Question: I want to have something like this:

As you can see, each tile has a different image and text over it. I'm given a list of file names from backend - the text is the file name, the little image corresponds to the file extension. So, I don't think this would be just a simple listing of items within a flex container, I'd need to dynamically overlay appropriate image + text over each tile (each tile is a Mask).
How can I accomplish this?
UPDATE:
'''
.file_img.generic {
width: 45.7px;
height: 53px;
background-image: url(../../Images/file-generic.png)
}
'''
UPDATE 2:
<URL>
<URL>
UPDATE 3:
<URL>
1. The separation between the tiles are non-existent. I tried a couple different justify content rules but they all end up looking wonky.
2. The image is aligned to the left with the text to the right of it, but I wanted it so that the image is centered as shown above, with the text right below it. How do I accomplish that?
3. For some reason, the opacity on the text doesn't work. I try toggling the CSS rule and nothing changes.
The relevant HTML:
'''
<div>
<p className="Title">DocVault</p>
<p className="Subtitle">Placeholder {this.props.address.address}</p>
<ul className="flex-container"> {
this.state.files.map(file => (
<div className="Tile">
<div className = {
'file_img${this.getFileExtension(file)}'
}></div>
<p className="File_Name">{file}</p>
</div>
))
}
</ul>
'''
The relevant CSS:
'''
@font-face {
font-family: HiraKakuPro-W3;
src: url(../../Fonts/hiragino-kaku-pro-w3.otf) format("opentype");
}
@font-face {
font-family: HiraKakuPro-W6;
src: url(../../Fonts/hiragino-kaku-pro-w6.otf) format("opentype");
}
.flex-container{
display: flex;
padding: 0;
margin: 0;
display: -webkit-box;
display: -moz-box;
display: -ms-flexbox;
display: -webkit-flex;
flex-wrap: wrap;
}
.File-Name {
opacity: 0.8;
font-family: HiraKakuProN-W3;
font-size: 12px;
font-weight: normal;
font-style: normal;
font-stretch: normal;
line-height: 1.33;
letter-spacing: 0.69px;
text-align: center;
color: #787993;
}
.Tile {
display:flex;
width: 165px;
height: 165px;
border-radius: 5px;
box-shadow: 0 0 20px 0 rgba(37, 38, 94, 0.1);
background-color: #ffffff;
justify-content: center;
align-items: center;
}
.file_imgfolder {
background-size: 100%;
width: 53px;
height: 44.9px;
background-size: 100%;
background-image: url(../../Images/file-folder.png)
}
.file_imgxlsx {
width: 46px;
height: 53px;
background-size: 100%;
background-image: url(../../Images/file-csv.png)
}
.file_imgpdf {
width: 45px;
height: 53px;
background-size: 100%;
background-image: url(../../Images/file-pdf.png)
}
.file_imggeneric {
width: 45.7px;
height: 53px;
background-size: 100%;
background-image: url(../../Images/file-generic.png)
}
'''
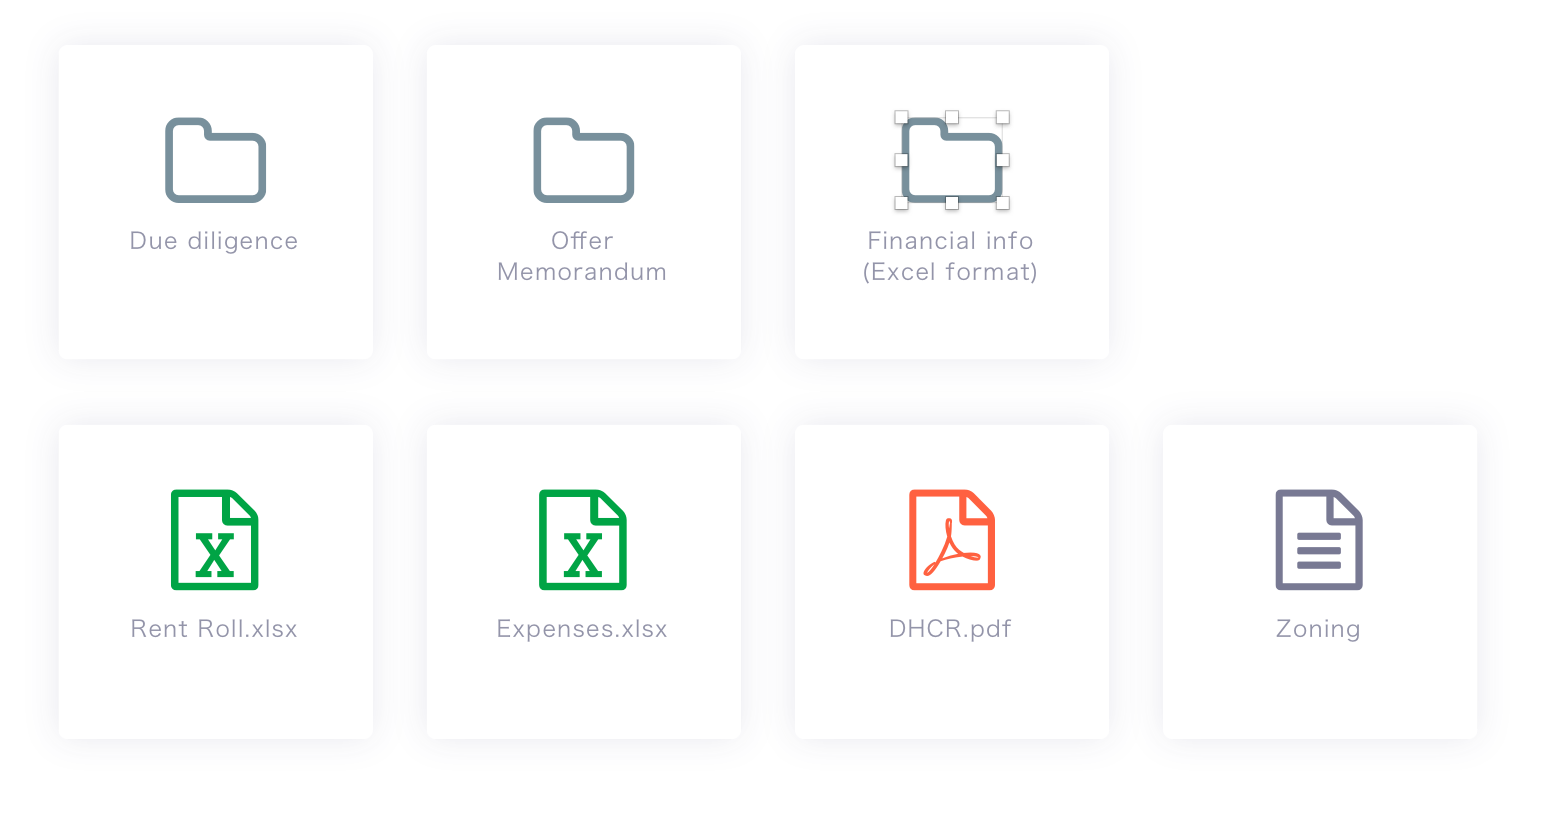
Answer: You didn't post you current code and the way the file list comes back from the backend, so it's hard to imply exactly how you would do it, but this is how I would do it based on the information you provided.
Assuming your data looks like this:
'''
state = {
fileList = [
{
fileName: "file_name.pdf",
},
{
fileName: "other_file_name.xlsx",
}
]
}
'''
I would create a function that returns the file extension
'''
// get file extension (pass fileName)
getFileExtension(fileName) => fileName.slice(fileName.lastIndexOf('.') +1)
'''
This will return just the file extension.
Then it your html (react) code
'''
<div className="file_list_wrpr">
{
this.state.fileList.map(file => (
<div className="file_wrpr">
<div className={'file_img ${this.getFileExtension(file.fileName)}'} />
<p className="file_name pdf">file_name.pdf</p>
</div>
))
}
</div>
'''
Then you can create a css class for each file type like this:
'''
.file_list_wrpr {
display:flex;
flex-wrap: wrap;
}
.file_wrpr {
width: 50px;
height: 50px;
display:flex;
justify-content: center;
align-items: center;
box-shadow: 0px 0px 6px -2px rgba(0,0,0,0.2);
}
.file_img {
height: 30px;
width:30px;
}
.file_img.pdf {
background-image: url('path_to_your_pdf_icon')
}
.file_img.xlsx{
background-image: url('path_to_your_excel_icon')
}
'''
Sorry for the long answer.
Also it may not give you the exact style you are looking for for it should give you the basic idea
Hope this is helpful